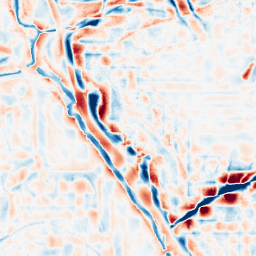
Category: wavelet
Decomposition family: wavelet_biorthogonal
Decomposition parameters: wavelet: bior2.4
level: 4
Upsampling method: sinc_hamming
Upsampling parameters: scale: 4
kernel_size: 8
Upsampling scale: 4